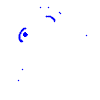
Particle: electron